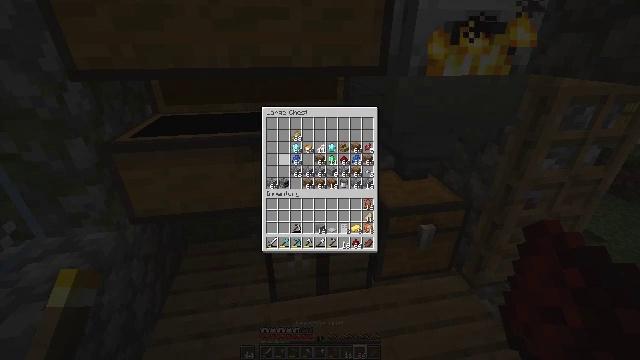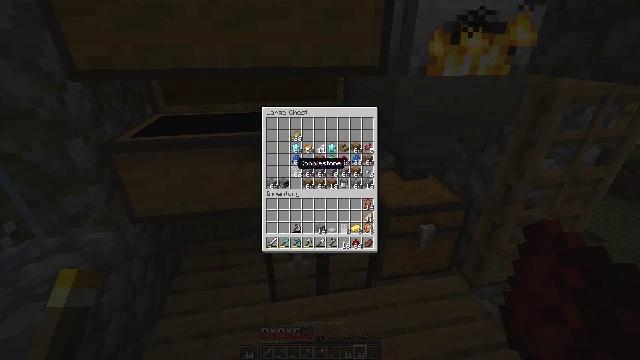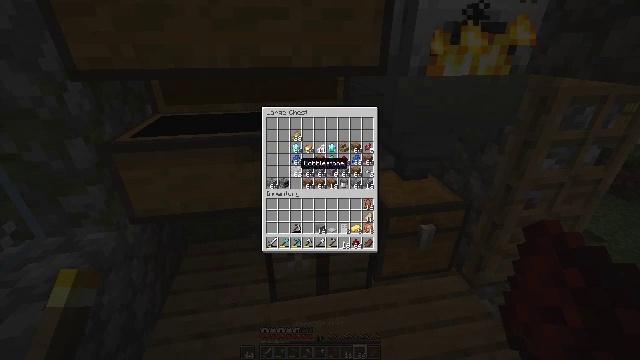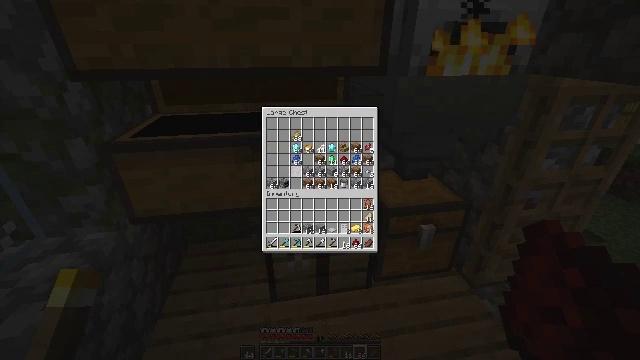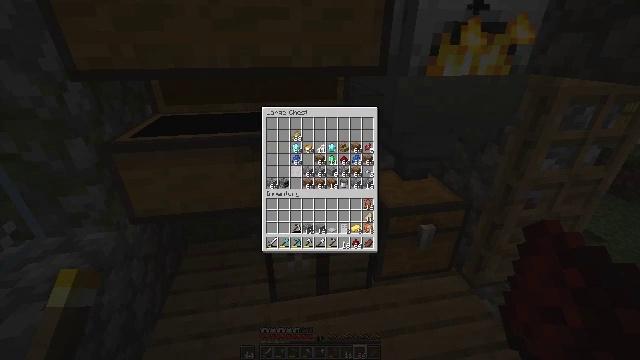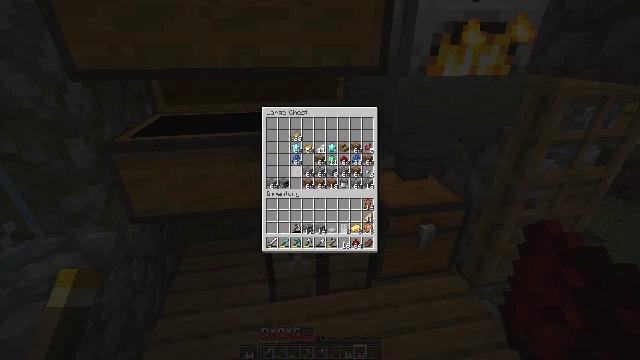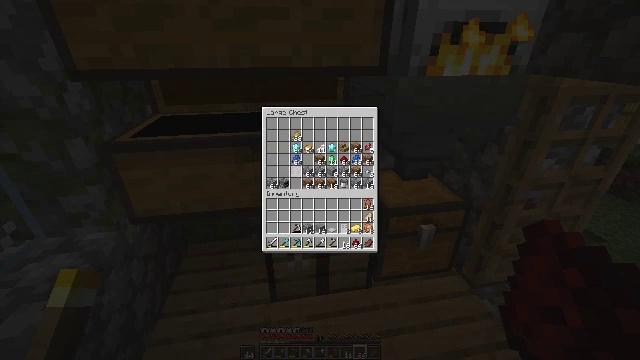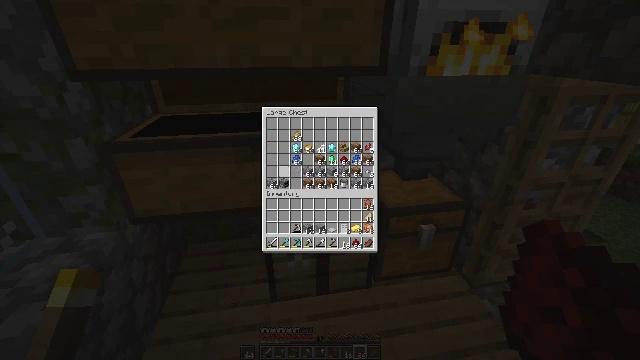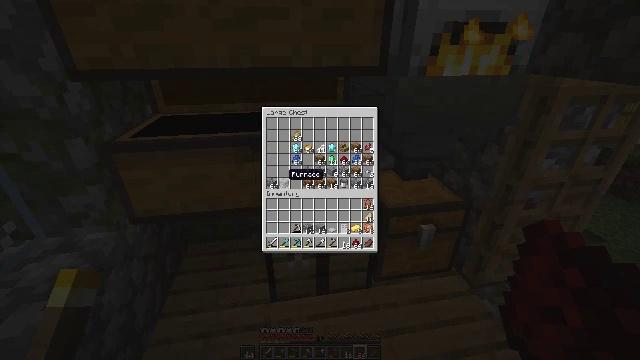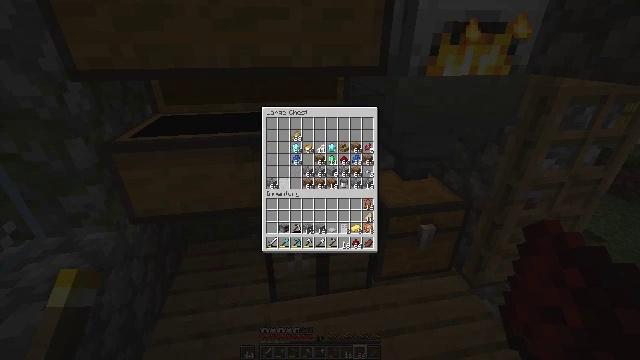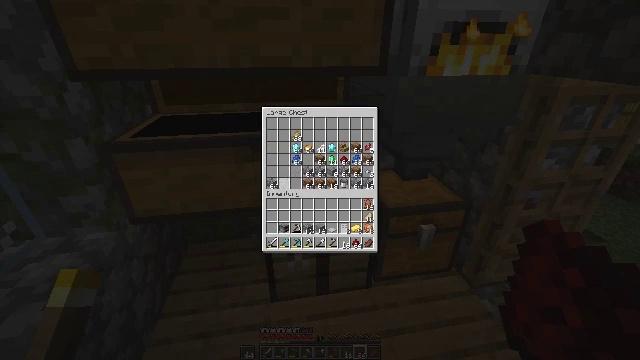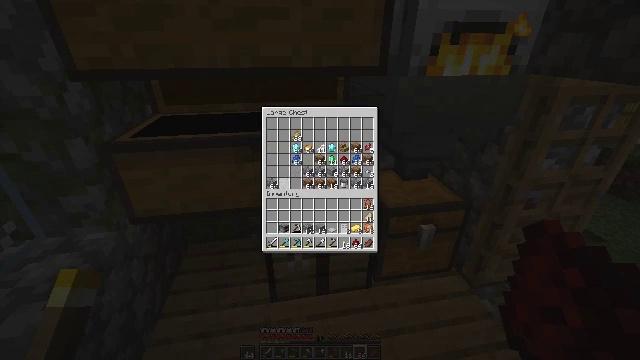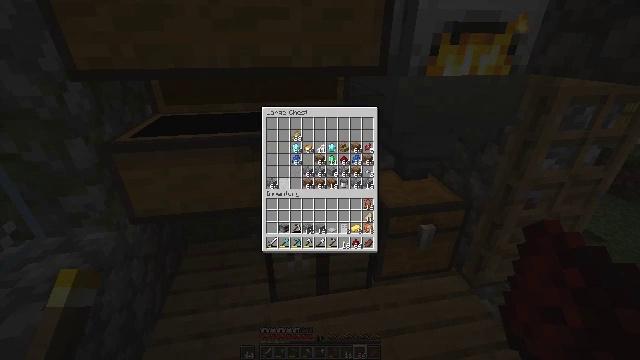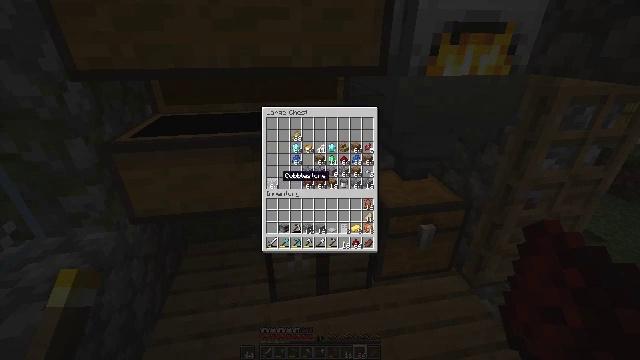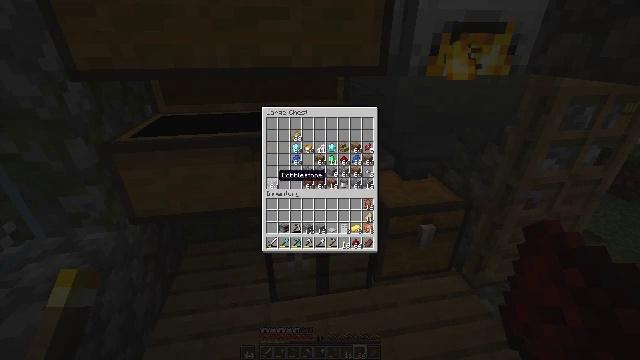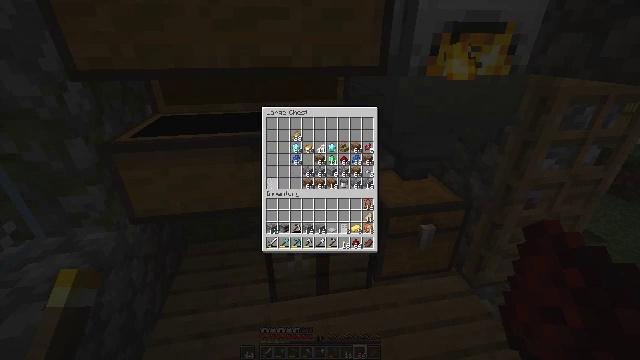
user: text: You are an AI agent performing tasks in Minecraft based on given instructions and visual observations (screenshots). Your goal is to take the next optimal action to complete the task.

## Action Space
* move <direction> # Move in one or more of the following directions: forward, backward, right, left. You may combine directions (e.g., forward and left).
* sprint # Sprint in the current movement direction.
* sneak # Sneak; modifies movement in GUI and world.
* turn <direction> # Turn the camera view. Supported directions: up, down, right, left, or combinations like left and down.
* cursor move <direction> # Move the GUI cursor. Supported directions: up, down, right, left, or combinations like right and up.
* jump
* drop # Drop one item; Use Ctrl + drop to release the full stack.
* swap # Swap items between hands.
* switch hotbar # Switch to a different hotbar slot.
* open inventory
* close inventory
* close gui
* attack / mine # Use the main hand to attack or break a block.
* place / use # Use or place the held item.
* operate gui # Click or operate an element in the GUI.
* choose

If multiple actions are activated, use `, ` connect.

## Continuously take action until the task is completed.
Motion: motion action
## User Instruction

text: Break the iron door.
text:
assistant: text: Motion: sneak, turn right and down, attack / mine
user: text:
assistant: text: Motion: sneak
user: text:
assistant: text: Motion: sneak, attack / mine
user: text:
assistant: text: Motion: sneak, attack / mine
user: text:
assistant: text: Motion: sneak, attack / mine
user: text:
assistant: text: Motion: sneak, attack / mine
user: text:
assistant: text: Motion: sneak
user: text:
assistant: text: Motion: sneak, turn left and down
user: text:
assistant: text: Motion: sneak, attack / mine
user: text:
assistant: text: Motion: sneak, attack / mine
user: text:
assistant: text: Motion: sneak, attack / mine
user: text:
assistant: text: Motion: sneak, attack / mine
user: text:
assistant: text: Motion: sneak
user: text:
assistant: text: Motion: sneak
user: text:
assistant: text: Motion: sneak, attack / mine
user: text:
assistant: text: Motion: sneak, attack / mine
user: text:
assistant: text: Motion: sneak, attack / mine
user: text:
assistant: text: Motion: sneak, turn right, attack / mine
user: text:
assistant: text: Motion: sneak, turn right and up
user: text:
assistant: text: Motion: sneak, turn right
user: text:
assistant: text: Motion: sneak
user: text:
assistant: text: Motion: sneak
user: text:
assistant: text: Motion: sneak
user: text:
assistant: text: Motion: sneak
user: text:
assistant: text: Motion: sneak, attack / mine
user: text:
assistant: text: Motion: sneak, attack / mine
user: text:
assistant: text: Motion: sneak, attack / mine
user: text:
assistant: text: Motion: sneak, attack / mine
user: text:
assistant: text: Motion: sneak
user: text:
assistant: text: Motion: sneak, attack / mine